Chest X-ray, AP view. Patient: 65 years old, sex M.
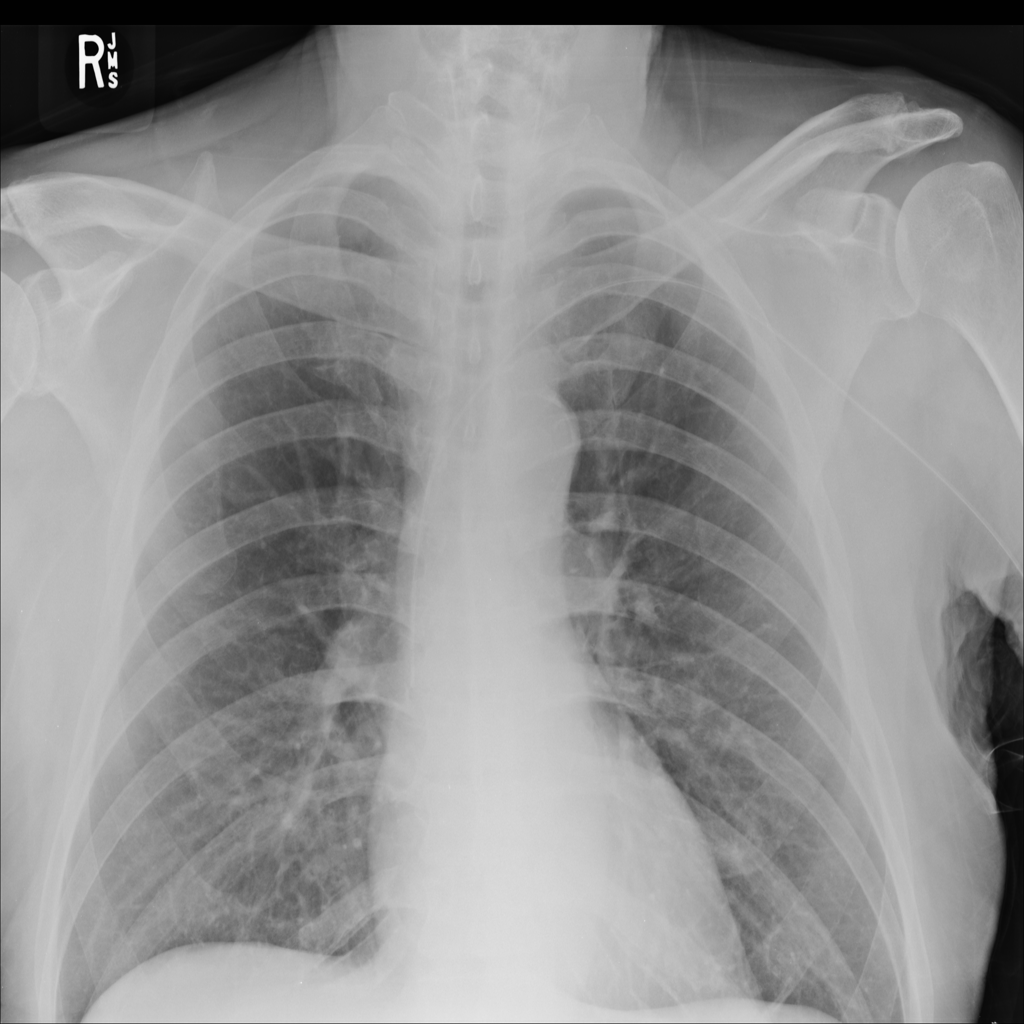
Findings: No Finding